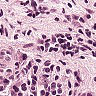
Metastatic tissue present: yes